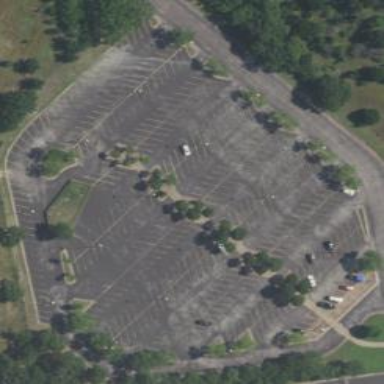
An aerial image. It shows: Parking area.